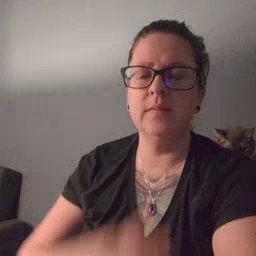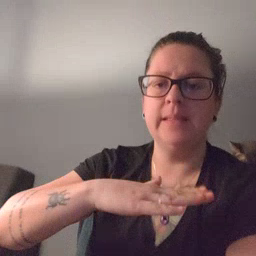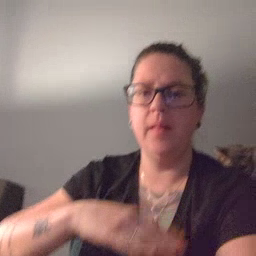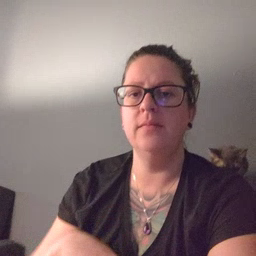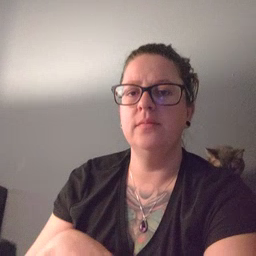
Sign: table